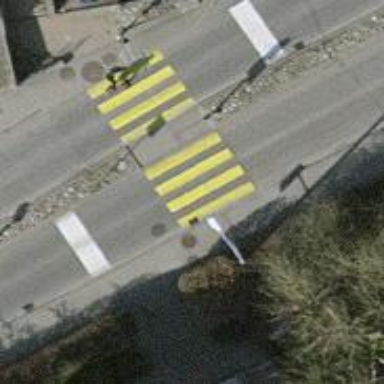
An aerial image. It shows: Marked crossing with visible markings.